Interaction volume radius: 10 \u00c5
Interaction volume height: 10 \u00c5
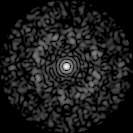
Disorder parameter: 0.8319